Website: home-depot
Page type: customer-info-address
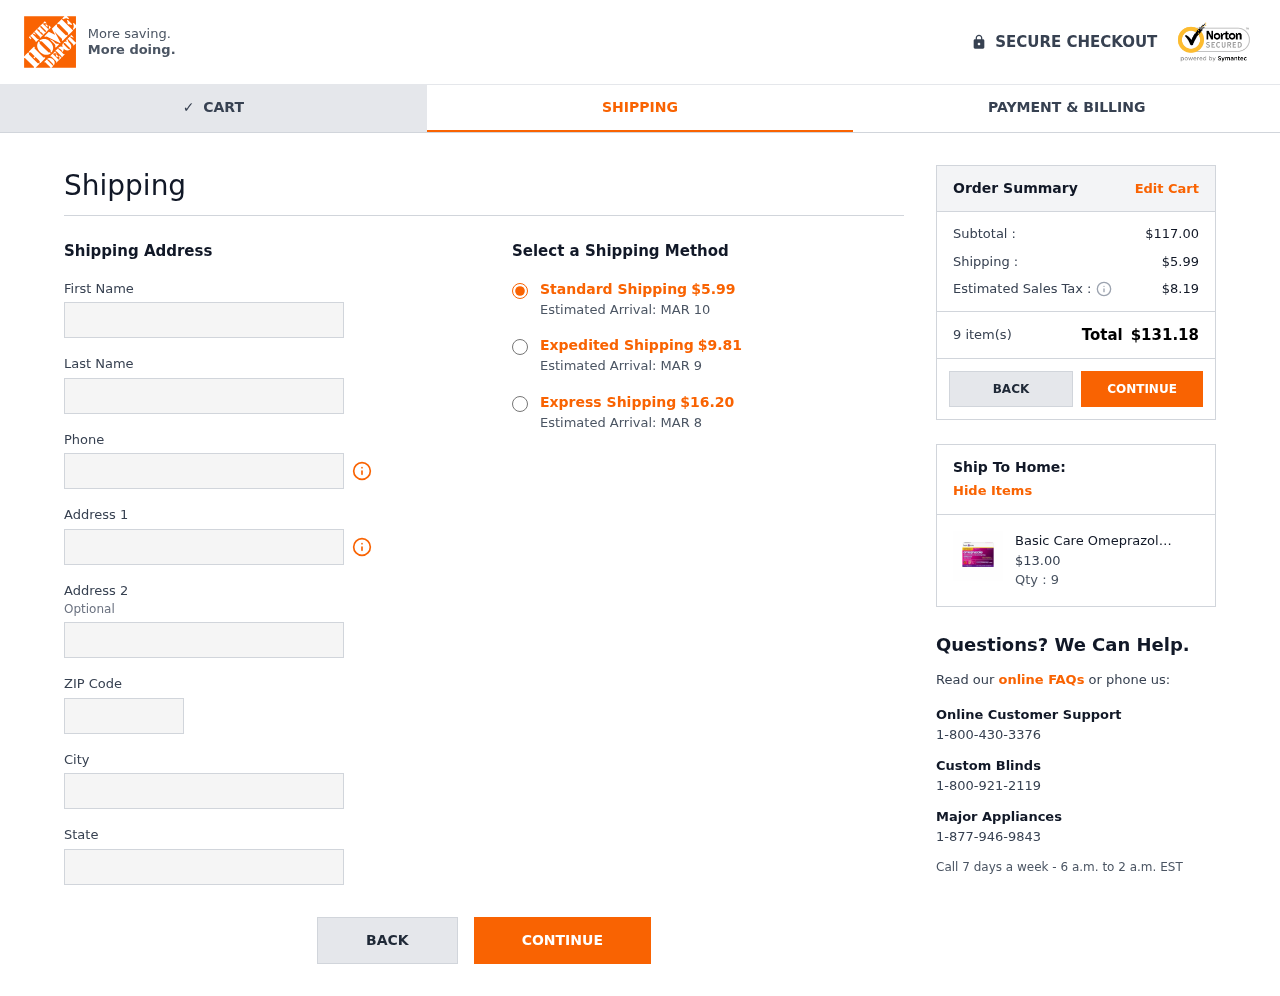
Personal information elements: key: PII_CITY
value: Port Anthonyfort
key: PII_FIRSTNAME
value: Lisa
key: PII_LASTNAME
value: Jenkins
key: PII_PHONE
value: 3227450104
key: PII_POSTCODE
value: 54577
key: PII_STATE
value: Minnesota
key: PII_STREET
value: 9434 Andrew Via
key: PII_STREET2
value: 8799 Stokes Pines
Product elements: key: PRODUCT1_NAME
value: Basic Care Omeprazole Orally Disintegrating Tablets, Strawberry Flavor, 14 Count
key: PRODUCT1_PRICE
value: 13
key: PRODUCT1_QUANTITY
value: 9
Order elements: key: ORDER_SHIPPING_COST
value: $5.99
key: ORDER_DELIVERY_DATE
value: Estimated Arrival: MAR 10
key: ORDER_SHIPPING_COST_EXPEDITED
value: $9.81
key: ORDER_DELIVERY_DATE_EXPEDITED
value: Estimated Arrival: MAR 9
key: ORDER_SHIPPING_COST_EXPRESS
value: $16.20
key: ORDER_DELIVERY_DATE_EXPRESS
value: Estimated Arrival: MAR 8
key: ORDER_SUBTOTAL
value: $117.00
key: ORDER_TAX
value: $8.19
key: ORDER_NUM_ITEMS
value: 9 item(s)
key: ORDER_TOTAL
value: $131.18